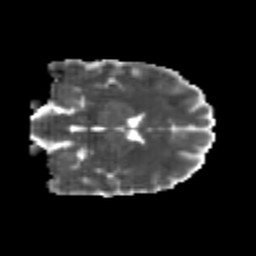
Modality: MD
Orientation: coronal
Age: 20
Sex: male
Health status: healthy
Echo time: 0.074 s